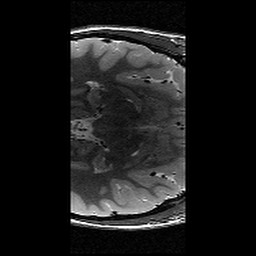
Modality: T2w
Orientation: axial
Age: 11
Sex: female
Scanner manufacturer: siemens
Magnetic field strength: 3 T
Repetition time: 9.23 s
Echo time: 0.067 s